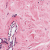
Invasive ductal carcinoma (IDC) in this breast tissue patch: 0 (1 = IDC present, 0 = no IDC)